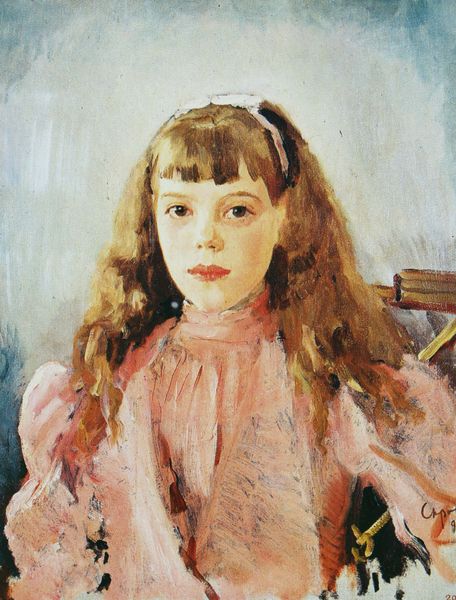
Titel: Die Großfürstin Olga Alexandrowna
Künstler: Valentin Alexandrowitsch Serow
Standort: St. Petersburg
Institution: Russisches Museum
Schlagwörter: blau, dunkel, gemälde, hand, schatten, weiß, aquarell, impressionismus, mädchen, sitzen, braun, frau, frisur, grau, haar, hell, hintergrund, holz, kleid, licht, mund, nase, orange, pastell, schwarz, skizze, stuhl, blick, rot, beige, schleife, blond, jung, wand, augen, falten, gesicht, inkarnat, kragen, stirnband, ärmel, bild, bildnis, hals, portrait, porträt, signatur, öl, pastos, auge, haare, interieur, kind, en face, haarreif, hübsch, kinn, lippen, locken, puffärmel, rosa, pony, hellblau, mähne, wangen, lila, violett, ausdruck, haarband, ernst, schmal, brauen, büste, pupillen, pastellfarben, rüschen, augenbraue, lippenstift, lider, brille, nasenlöcher, apricot, imprssionismus, wach, reif, gerafft, haarschleife, harrband, pastelltöne, langes haar, roter mund, weißer hintergrund, augend, haarreifen, rolippen, schwaruz, pumpärmel, rosa kleid